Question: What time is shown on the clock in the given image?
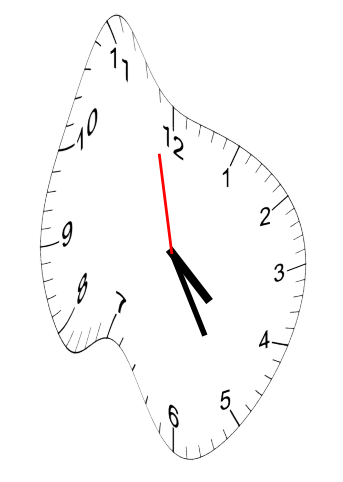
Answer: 04:24:58